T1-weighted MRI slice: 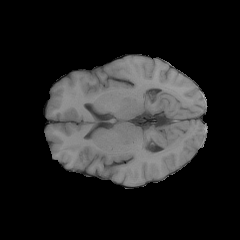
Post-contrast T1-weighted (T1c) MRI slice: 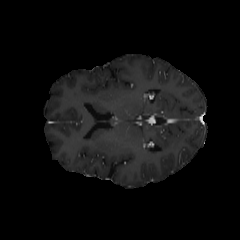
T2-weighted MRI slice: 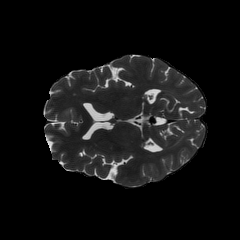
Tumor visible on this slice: no